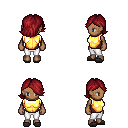
a pixel art fantasy rpg character, female body template, human, dark skin, gold chest armor, white pants, brunette swoop hairstyle, gray slippers, four views (front, back, left, right), 2x2 character sprite sheet, small pixel art, hard edges, no anti-aliasing